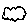
Label: cloud